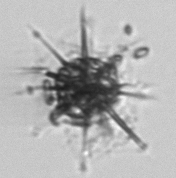
Label: Acantharia